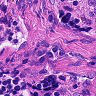
Metastatic tissue present: no